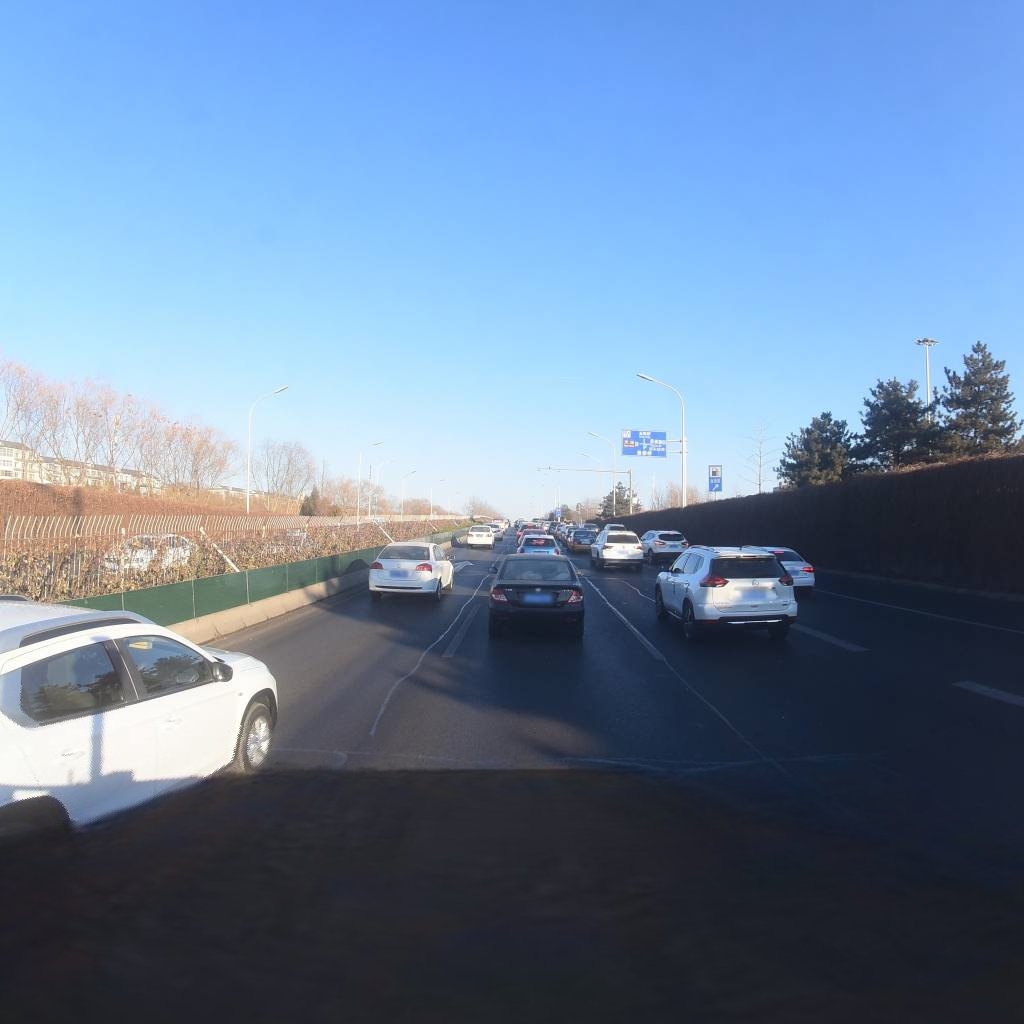
Region: Dongcheng
Road damage annotations: longitudinal patch, longitudinal patch, transverse patch, longitudinal patch